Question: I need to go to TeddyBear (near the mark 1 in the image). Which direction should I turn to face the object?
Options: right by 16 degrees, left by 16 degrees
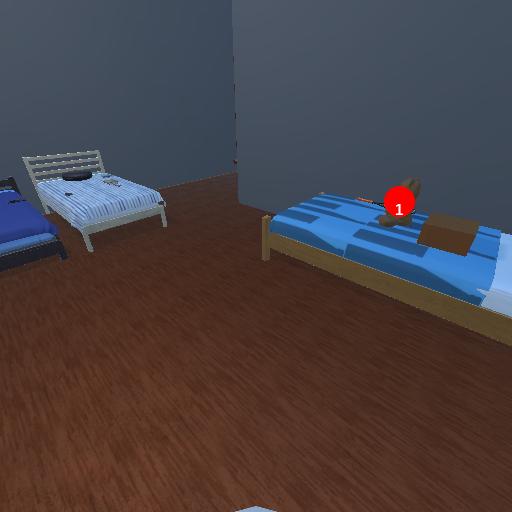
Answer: right by 16 degrees